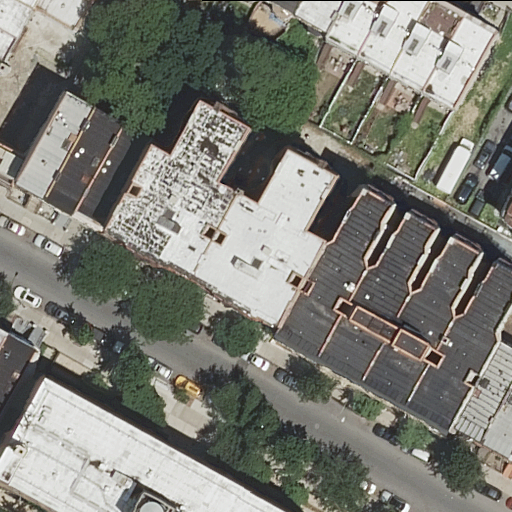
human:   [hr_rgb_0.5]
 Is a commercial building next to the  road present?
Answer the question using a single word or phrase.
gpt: no

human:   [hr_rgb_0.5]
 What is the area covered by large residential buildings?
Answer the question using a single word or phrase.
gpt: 1854m2

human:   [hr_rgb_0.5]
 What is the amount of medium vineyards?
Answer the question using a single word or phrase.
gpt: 0

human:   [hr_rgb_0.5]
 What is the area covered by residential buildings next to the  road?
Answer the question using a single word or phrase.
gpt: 3592m2

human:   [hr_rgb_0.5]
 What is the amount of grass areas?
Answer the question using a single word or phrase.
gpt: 0

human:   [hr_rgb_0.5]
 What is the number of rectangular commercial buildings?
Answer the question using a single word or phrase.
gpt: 0

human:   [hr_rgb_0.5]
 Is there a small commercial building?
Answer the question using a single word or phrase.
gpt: no

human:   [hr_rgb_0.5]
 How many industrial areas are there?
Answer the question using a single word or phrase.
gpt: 0

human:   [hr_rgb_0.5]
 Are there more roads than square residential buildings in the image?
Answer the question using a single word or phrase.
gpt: yes

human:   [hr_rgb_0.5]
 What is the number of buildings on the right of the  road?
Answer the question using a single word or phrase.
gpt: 10

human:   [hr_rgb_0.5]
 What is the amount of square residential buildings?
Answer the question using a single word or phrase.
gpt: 0

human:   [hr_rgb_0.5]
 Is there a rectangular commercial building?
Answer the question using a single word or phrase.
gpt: no

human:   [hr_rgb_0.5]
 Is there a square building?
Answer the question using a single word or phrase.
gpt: no

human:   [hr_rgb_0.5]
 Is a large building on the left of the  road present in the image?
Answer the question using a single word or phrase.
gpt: no

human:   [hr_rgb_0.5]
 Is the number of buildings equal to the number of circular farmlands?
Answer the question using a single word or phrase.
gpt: no

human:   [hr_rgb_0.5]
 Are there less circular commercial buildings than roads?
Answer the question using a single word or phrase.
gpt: yes

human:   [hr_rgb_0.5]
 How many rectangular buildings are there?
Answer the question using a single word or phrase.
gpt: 21

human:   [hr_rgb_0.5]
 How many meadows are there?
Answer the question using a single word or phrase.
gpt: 0

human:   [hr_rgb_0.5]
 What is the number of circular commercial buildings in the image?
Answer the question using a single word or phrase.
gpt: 0

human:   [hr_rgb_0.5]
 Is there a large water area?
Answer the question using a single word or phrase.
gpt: no

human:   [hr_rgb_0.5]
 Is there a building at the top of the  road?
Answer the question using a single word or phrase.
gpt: yes

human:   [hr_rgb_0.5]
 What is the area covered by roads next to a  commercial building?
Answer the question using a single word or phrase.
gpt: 0m2

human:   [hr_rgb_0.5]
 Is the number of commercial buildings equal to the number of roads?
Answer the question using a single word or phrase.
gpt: no

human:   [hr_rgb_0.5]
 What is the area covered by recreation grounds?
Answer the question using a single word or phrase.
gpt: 0m2

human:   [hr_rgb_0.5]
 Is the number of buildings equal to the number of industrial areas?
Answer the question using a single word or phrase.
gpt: no

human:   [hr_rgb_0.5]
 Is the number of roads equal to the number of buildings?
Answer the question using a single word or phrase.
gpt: no

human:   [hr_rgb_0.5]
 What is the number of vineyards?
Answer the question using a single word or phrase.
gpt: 0

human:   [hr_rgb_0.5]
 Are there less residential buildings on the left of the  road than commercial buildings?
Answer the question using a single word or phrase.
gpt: no

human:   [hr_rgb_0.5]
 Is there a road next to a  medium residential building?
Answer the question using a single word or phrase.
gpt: yes

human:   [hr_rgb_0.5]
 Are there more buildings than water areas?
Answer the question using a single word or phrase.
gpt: yes

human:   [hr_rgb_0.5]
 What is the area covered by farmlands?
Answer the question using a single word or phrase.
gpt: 0m2

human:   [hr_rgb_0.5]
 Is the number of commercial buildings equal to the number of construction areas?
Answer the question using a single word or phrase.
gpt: yes

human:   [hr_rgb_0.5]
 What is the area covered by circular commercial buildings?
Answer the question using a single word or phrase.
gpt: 0m2

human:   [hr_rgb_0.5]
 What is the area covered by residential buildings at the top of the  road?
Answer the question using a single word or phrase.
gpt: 3308m2

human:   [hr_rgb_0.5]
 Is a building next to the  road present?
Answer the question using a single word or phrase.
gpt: yes

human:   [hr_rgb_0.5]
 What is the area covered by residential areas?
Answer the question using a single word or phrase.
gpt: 0m2